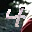
Label: 4